Field crop: maize
Growth stage: 2
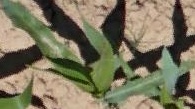
Species: maize